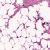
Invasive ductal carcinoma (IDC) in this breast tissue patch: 0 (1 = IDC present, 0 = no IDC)